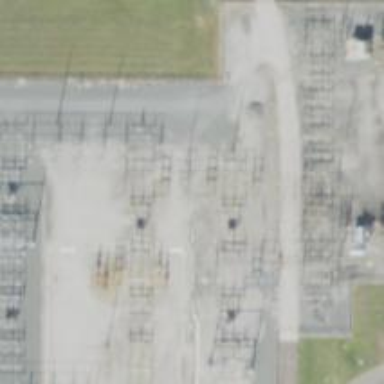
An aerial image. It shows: Switch for power supply.